Question: gyus.
I'm trying to add a connection to an existing contact, like viber does:

It was pretty simple to add a contact with such connection following nemezis <URL>, but I haven't managed to update a contact in order to add a connection. I have tried:
'''
ops.add(ContentProviderOperation.newUpdate(addCallerIsSyncAdapterParameter(Data.CONTENT_URI, true))
.withSelection(Data.RAW_CONTACT_ID + "= ?", new String[]{String.valueOf(id)})
//.withValue(Data.RAW_CONTACT_ID, id)
.withValue(Data.MIMETYPE, MIMETYPE_PROFILE)
//.withValue(Data.DATA1, 12345)
.withValue(Data.DATA2, "sample")
.withValue(Data.DATA3, "sample")
.build());
'''
But it just doesn't work without errors. I tried a bunch of other options, but failed with them too, I doubt I should post all of them here. Any ideas, guys?
Thanks a lot.
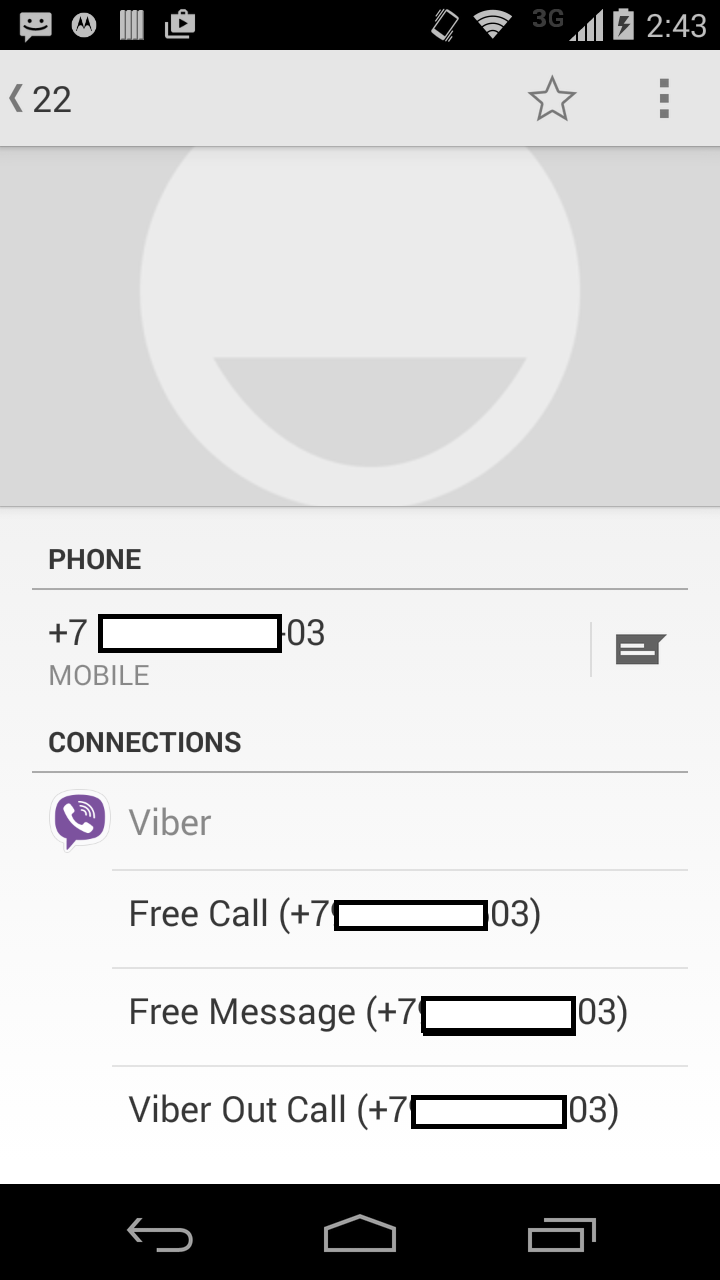
Answer: Nevermind, guys. I have figured it out.
The android contact system uses matching. Moreover ACCOUNT_TYPE info is just read/write-once data. Therefore what you need to do is to create a new raw contact with the data matching with existing contact(using display name, phone number or email). Once you insert data android calls matching and aggregate the accounts. Piece of code:
'''
ArrayList<ContentProviderOperation> ops = new ArrayList<ContentProviderOperation>();
int backId = 0;
ops.add(ContentProviderOperation.newInsert(addCallerIsSyncAdapterParameter(RawContacts.CONTENT_URI, true))
.withValue(RawContacts.ACCOUNT_NAME, AccountGeneral.ACCOUNT_NAME)
.withValue(RawContacts.ACCOUNT_TYPE, AccountGeneral.ACCOUNT_TYPE)
.build());
ops.add(ContentProviderOperation.newInsert(addCallerIsSyncAdapterParameter(Data.CONTENT_URI, true))
.withValueBackReference(Data.RAW_CONTACT_ID, backId)
.withValue(Data.MIMETYPE, StructuredName.CONTENT_ITEM_TYPE)
.withValue(StructuredName.DISPLAY_NAME, name)
.build());
ops.add(ContentProviderOperation.newInsert(addCallerIsSyncAdapterParameter(Data.CONTENT_URI, true))
.withValueBackReference(Data.RAW_CONTACT_ID, backId)
.withValue(Data.MIMETYPE, MIMETYPE)
//.withValue(Data.DATA1, 12345)
.withValue(Data.DATA2, "data2")
.withValue(Data.DATA3, "data3")
.build());
try {
context.getContentResolver().applyBatch(ContactsContract.AUTHORITY, ops);
} catch (Exception e) {
e.printStackTrace();
}
'''